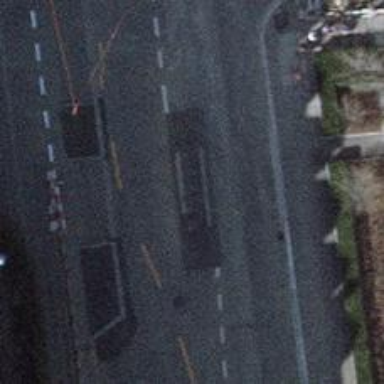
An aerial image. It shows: Uncontrolled zebra crossing with pedestrian island.